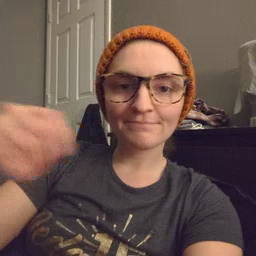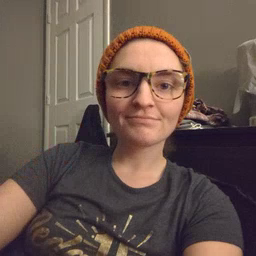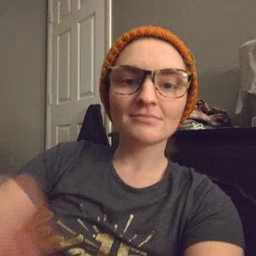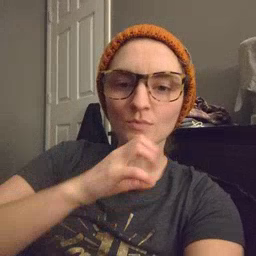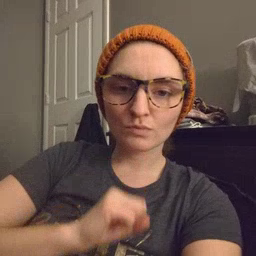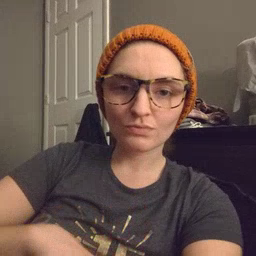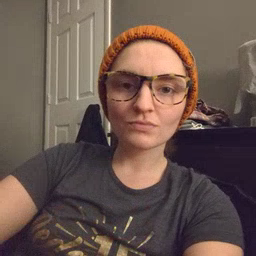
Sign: old